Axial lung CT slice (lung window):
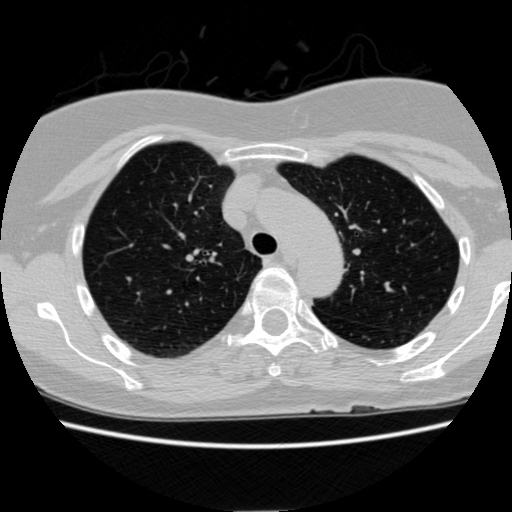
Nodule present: no